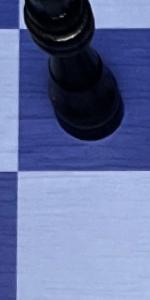
Label: Empty